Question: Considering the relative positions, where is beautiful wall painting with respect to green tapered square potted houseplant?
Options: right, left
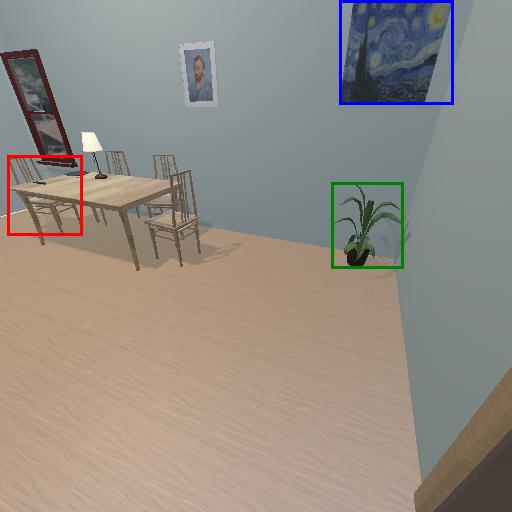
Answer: right